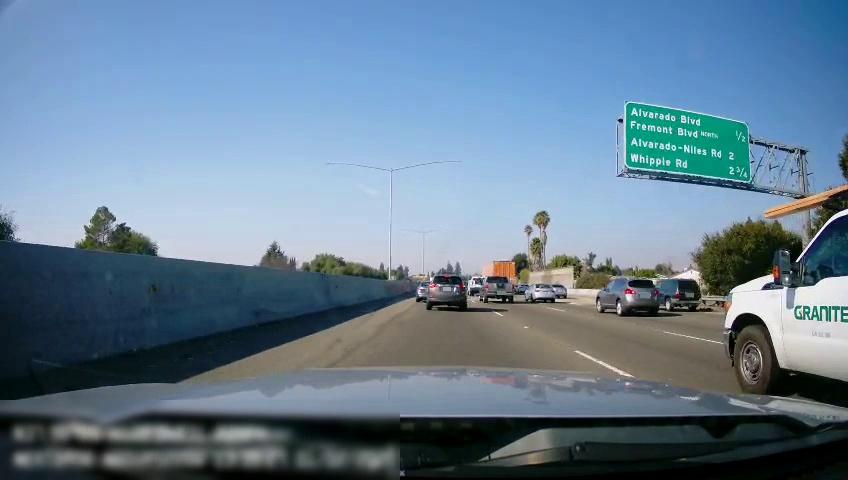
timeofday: Day
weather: Sunny
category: Drivable Space
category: Vehicles | SUV
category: Vehicles | Car
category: Vehicles | Truck
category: Vehicles | Truck
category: Vehicles | SUV
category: Vehicles | Car
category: Vehicles | Car
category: Vehicles | Car
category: Vehicles | Car
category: Vehicles | Truck
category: Vehicles | SUV
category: Lanes | Current Lane
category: Lanes | Alternate Lane
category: Traffic | Signs